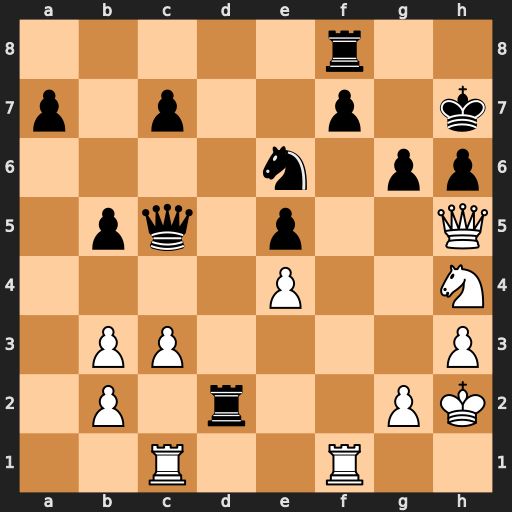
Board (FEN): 5r2/p1p2p1k/4n1pp/1pq1p2Q/4P2N/1PP4P/1P1r2PK/2R2R2
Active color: w
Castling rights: -
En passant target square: -
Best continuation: Rxf7+ Rxf7 Qxg6+